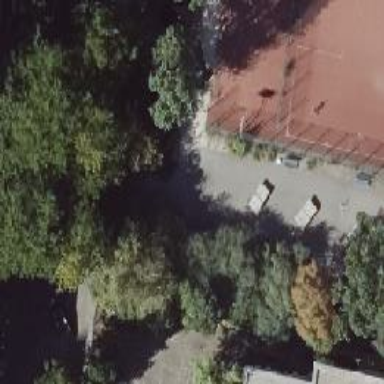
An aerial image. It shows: Asphalt footway.